Question: 'ViewControllerA' opens 'ViewControllerB' using a modal segue.
'ViewControllerA':
'''
- (void)collectionView:(UICollectionView *)collectionView didSelectItemAtIndexPath:(NSIndexPath *)indexPath
{
// ModalSegue is defined in the storyboard to point to ViewControllerB
[self performSegueWithIdentifier:@"ModalSegue" sender:self];
}
'''
'ViewControllerB':
'''
- (IBAction)cancelButtonTapped:(id)sender
{
[self dismissViewControllerAnimated:YES completion:nil]; // Causes crash
}
'''
In iOS 7.1, this causes a EXC_BAD_ACCESS crash. If Zombie Objects is turned on it throws the exception:
'*** -[ViewControllerB respondsToSelector:]: message sent to deallocated instance 0x12ed7e170'
In iOS 7.0, this works as expected.
Any ideas?
EDIT: As per LeoNatan's request, here's the stack trace of the 'dealloc' method in 'ViewControllerB':

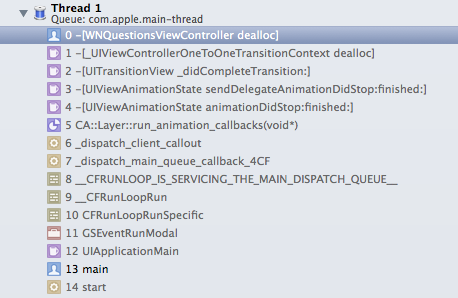
Answer: As discussed in chat, the problem is a picker view having a longer lifespan than its view controller, causing it to attempt sending a message to its delegate.
The solution is to set the delegate and data source of the picker view to 'nil' in the 'dealloc' method.
With iOS 7 and above, it is considered good practice to set delegates and data sources to 'nil', because views have a longer lifespan than their view controllers and try to access their delegates after these have been released.